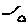
Label: cloud